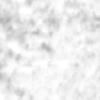
Label: no_change